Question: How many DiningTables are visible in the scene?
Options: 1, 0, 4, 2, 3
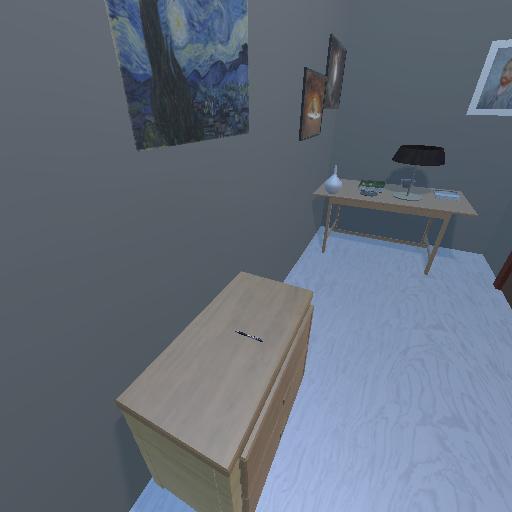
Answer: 1